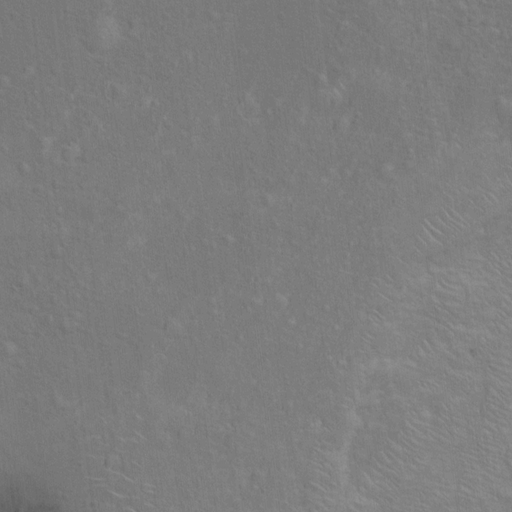
Classes present: Background, Cone